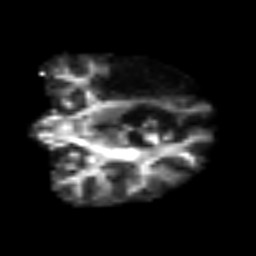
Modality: FA
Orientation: coronal
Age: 56
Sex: male
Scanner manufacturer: siemens
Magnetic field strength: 3 T
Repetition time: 3.2 s
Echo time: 0.081 s